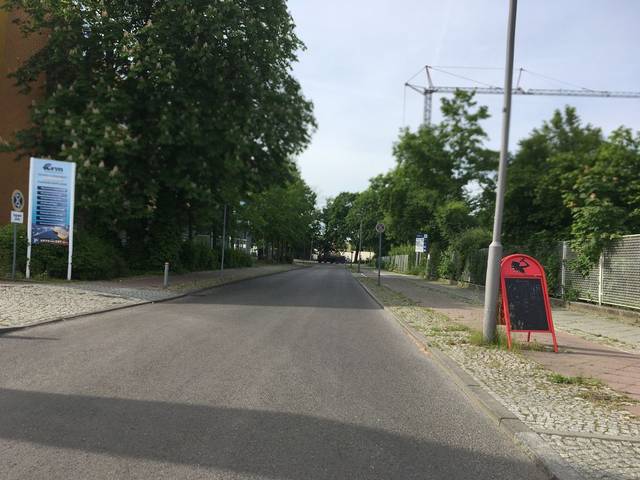
Region: Germany
Coordinates: 52.567, 13.47